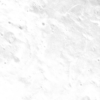
Label: not_dusty